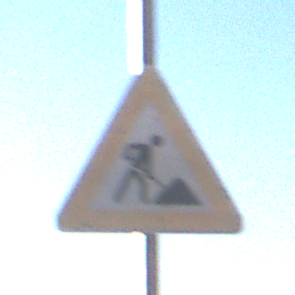
Verkehrszeichen: Arbeitsstelle
Umgebung: Outdoor, Nature
Tageszeit: MorningAfternoon
Wetter: Clear
Licht: Natural
Jahreszeit: NotSpecified
Kontrast: HighContrast